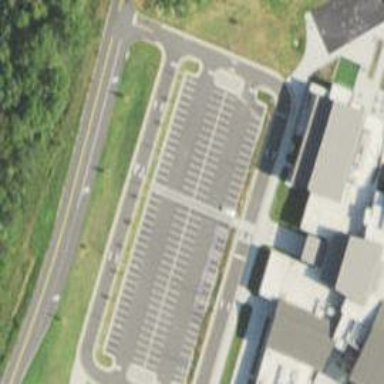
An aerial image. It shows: Parking space.